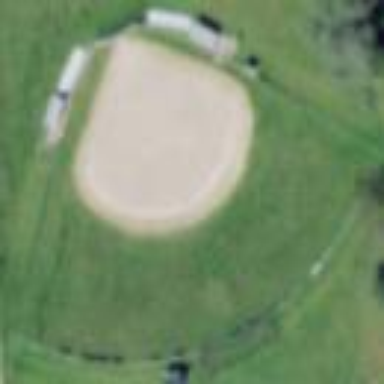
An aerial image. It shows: Baseball pitch for leisure and sports activities.